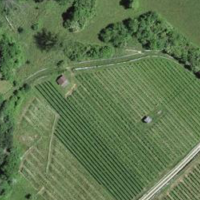
EUNIS habitat code: 40
Species observed at this site:
Aedes japonicus
Centaurea scabiosa
Himantoglossum hircinum